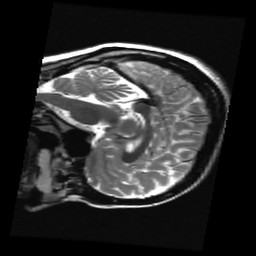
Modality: T2w
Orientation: sagittal
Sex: female
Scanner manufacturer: ge
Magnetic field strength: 3 T
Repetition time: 5 s
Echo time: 0.101 s